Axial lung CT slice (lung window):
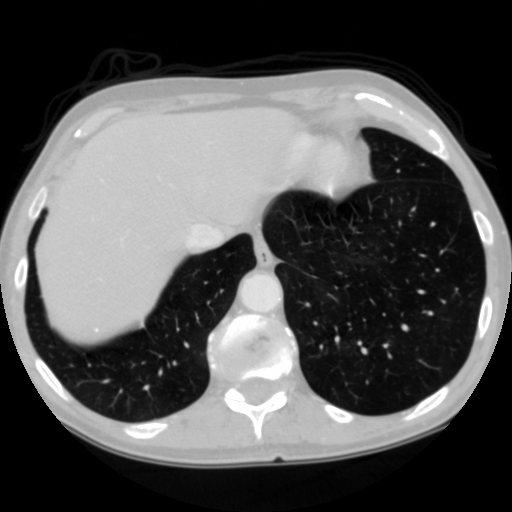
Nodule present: no